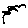
Label: flower